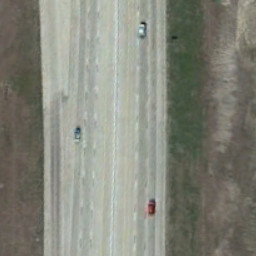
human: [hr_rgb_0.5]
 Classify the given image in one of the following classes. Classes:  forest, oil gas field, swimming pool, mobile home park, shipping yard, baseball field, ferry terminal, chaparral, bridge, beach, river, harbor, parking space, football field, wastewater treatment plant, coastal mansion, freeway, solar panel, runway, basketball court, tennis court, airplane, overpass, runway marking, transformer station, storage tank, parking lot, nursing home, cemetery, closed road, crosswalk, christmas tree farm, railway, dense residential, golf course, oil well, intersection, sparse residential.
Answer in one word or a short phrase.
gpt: freeway